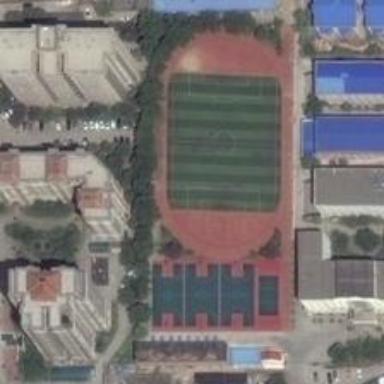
A football field with several courts is surrounded by tall buildings and low factories aside .